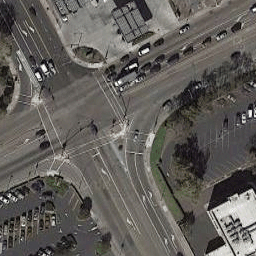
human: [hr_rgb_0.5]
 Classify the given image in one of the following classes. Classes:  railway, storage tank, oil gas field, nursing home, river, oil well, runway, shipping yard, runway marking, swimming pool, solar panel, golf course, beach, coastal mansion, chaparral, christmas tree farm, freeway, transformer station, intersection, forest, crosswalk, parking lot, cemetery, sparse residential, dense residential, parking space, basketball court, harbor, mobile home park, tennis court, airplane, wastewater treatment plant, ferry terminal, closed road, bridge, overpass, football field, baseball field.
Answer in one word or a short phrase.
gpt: intersection